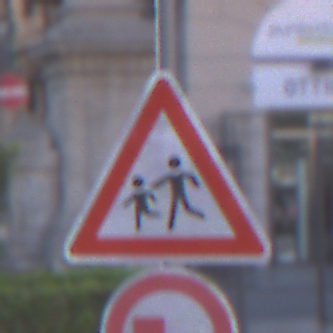
Verkehrszeichen: KinderRechts
Zusatzzeichen unten: UeberholverbotKraftfahrzeuge
Umgebung: Outdoor, Urban
Tageszeit: SunriseSunset
Wetter: PartlyCloudy
Licht: Natural
Jahreszeit: NotSpecified
Kontrast: LowContrast